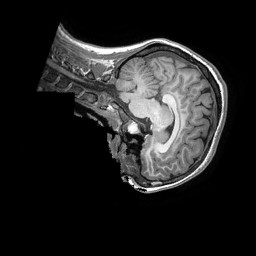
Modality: T1w
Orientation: sagittal
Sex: female
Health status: healthy
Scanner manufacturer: ge